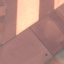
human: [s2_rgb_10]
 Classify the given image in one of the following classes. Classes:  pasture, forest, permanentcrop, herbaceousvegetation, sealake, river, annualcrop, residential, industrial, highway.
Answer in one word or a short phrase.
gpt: AnnualCrop